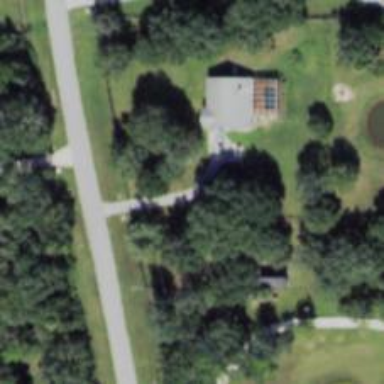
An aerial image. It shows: Driveway leading to service road.